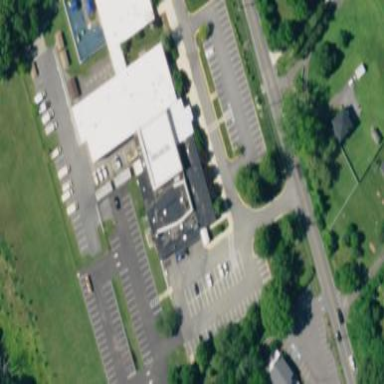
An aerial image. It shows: Parking area.